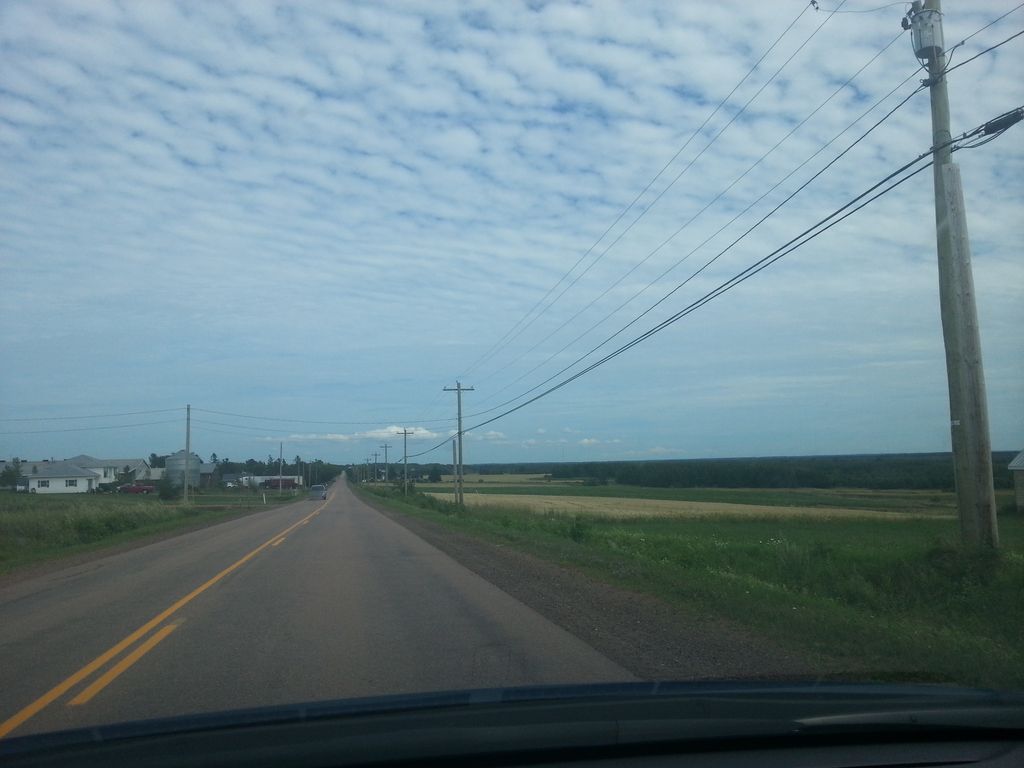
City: charlottetown